Question: I made an Spring(2.5.6) webapplication with i18n support with property files (ex: messages_en_US.properties, messages_de_DE.properties).
This .properties files with uni-codes. for example:
'''
busy = Beschaftigt
'''
When reading 'busy' keyword from the 'messageSource' gives this result:
'''
...
private static ReloadableResourceBundleMessageSource messageSource;
/**
* Gets a message from the resources (.properties) defined in the applicationContext.xml
*
* @param input string to hook up
* @return the the message hooked up from the resources
*/
public static String getMessage(String input){
System.out.println(input); //busy
System.out.println(messageSource.getDefaultEncoding()); //UTF-8
System.out.println(messageSource.getMessage(input, null, null)); //Beschu00E4ftigt
return messageSource.getMessage(input, null, null);
}
...
'''
so without the '\'
The files on the server are also UTF-8:

The environments where the problem occurred:
- 'jsp-api.jar''servlet-api.jar''common/lib'- - JSTL 1.1.2 (read from application 'lib')- Tomcat 6.0.32 (Run 'jsp-api.jar' and 'servlet-api.jar' from 'lib' )- - 'lib'
The environments where the problem is solved (exactly the same distribution):
- Tomcat 6.0.32 (Run 'jsp-api.jar' and 'servlet-api.jar' from 'lib' )
- JDK 1.6.0_13
- JSTL 1.1.2 (read from application 'lib')
Please let me know if you need more information. And don't say I need to update my JDK because this isn't possible.
'''
<b:bean id="messageSource" class="org.springframework.context.support.ReloadableResourceBundleMessageSource">
<b:property name="defaultEncoding" value="UTF-8"/>
<b:property name="fallbackToSystemLocale" value="false" />
<b:property name="basenames">
<b:list>
<b:value>classpath:messages</b:value>
<b:value>/public/custom/i18n/portalmessages</b:value>
</b:list>
</b:property>
<b:property name="cacheSeconds" value="1"/>
</b:bean>
'''
'''
URLClassLoader cl = (URLClassLoader) IOUtils.class.getClassLoader();
InputStream resourceAsStream = cl.getResourceAsStream("messages_de_DE.properties");
Properties prop = new Properties();
prop.load(resourceAsStream);
System.out.println("From classpath --> " + prop.get("busy")); //Beschaftigt
System.out.println("From i18n folder --> " + I18nFunctions.getMessage("busy")); //Beschu00E4ftigt
'''
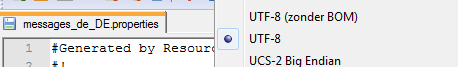
Answer: I had a look at the Source code of 'DefaultPropertiesPersister' (it's used by 'ReloadableResourceBundleMessageSource' internally).
If a 'defaultEncoding' is specified, the properties are loaded manually line-by-line from a 'Reader' instead of using the conventional 'Properties.load()' method.
Before adding the key/value pair to the 'Properties' object, the 'unescape()' method is invoked on the 'String's
'''
protected String unescape(String str) {
StringBuffer outBuffer = new StringBuffer(str.length());
for (int index = 0; index < str.length();) {
char c = str.charAt(index++);
if (c == '\') {
c = str.charAt(index++);
if (c == 't') {
c = ' ';
}
else if (c == 'r') {
c = '
';
}
else if (c == 'n') {
c = '
';
}
else if (c == 'f') {
c = '
';
}
}
outBuffer.append(c);
}
return outBuffer.toString();
}
'''
This is where the '\' character is getting removed.
If you create a subclass of 'DefaultPropertiesPersister' as follows
'''
package com.something;
import org.apache.commons.lang.StringEscapeUtils;
import org.springframework.util.DefaultPropertiesPersister;
public class MyPropertiesPersister extends DefaultPropertiesPersister {
protected String unescape(String str)
{
return StringEscapeUtils.unescapeJava(str);
}
}
'''
Set it in your spring config like so:
'''
<b:bean id="messageSource" class="org.springframework.context.support.ReloadableResourceBundleMessageSource">
<b:property name="defaultEncoding" value="UTF-8"/>
<b:property name="fallbackToSystemLocale" value="false" />
<b:property name="basenames">
<b:list>
<b:value>classpath:messages</b:value>
<b:value>/public/custom/i18n/portalmessages</b:value>
</b:list>
</b:property>
<b:property name="cacheSeconds" value="1"/>
<b:property name="propertiesPersister">
<b:bean class="com.something.MyPropertiesPersister"/>
</b:property>
</b:bean>
'''
It will work.. there may be further jiggery-pokery required to get exactly what you want in relation to other encodings, etc :)